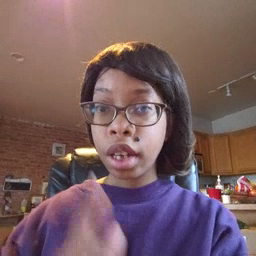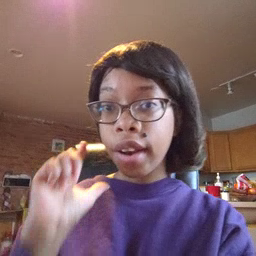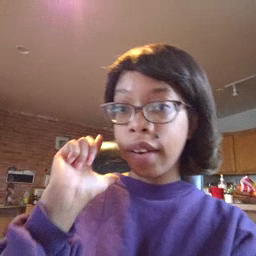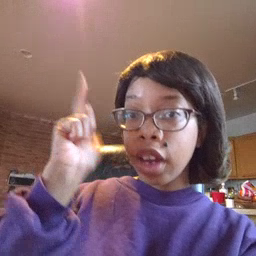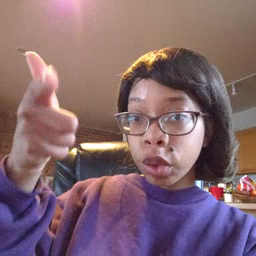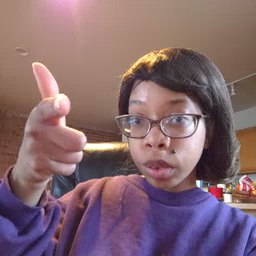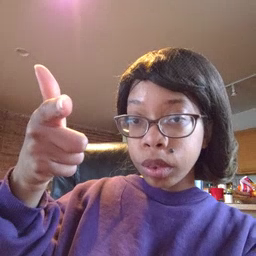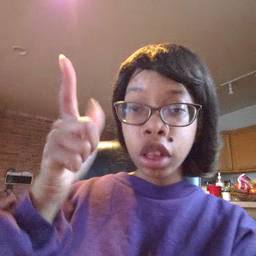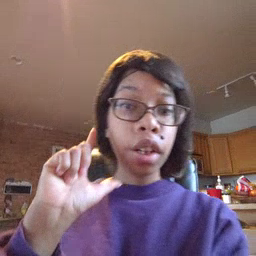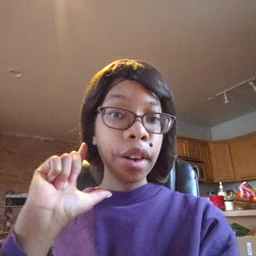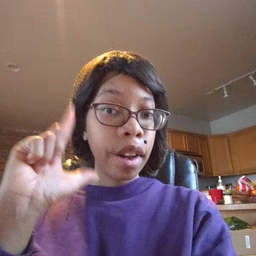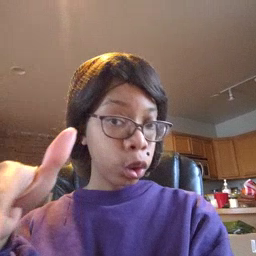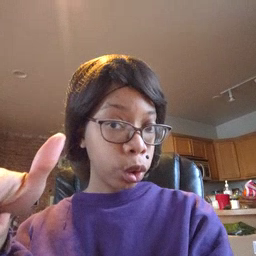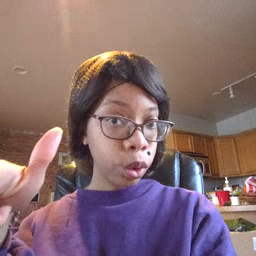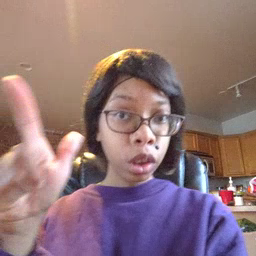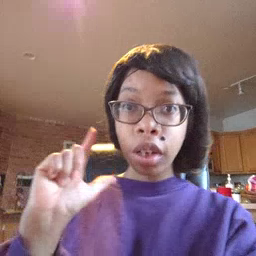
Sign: later